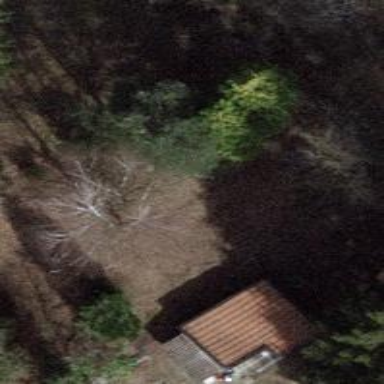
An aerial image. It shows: Evergreen tree with needle-leaved leaves.